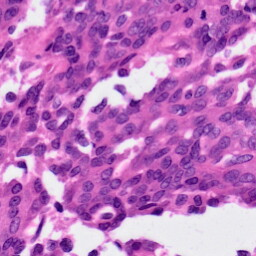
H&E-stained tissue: Ovarian